Question: i am in need of help badly
i have a table and i need to get two span tags form just the row
where the check box has been selected and make them a variable
here is the table and the classes i need are .downpayment and .fullpay but only for the row that is checked
if it help here is a screen cap of that table to help understand
'''
<table class="table">
<tr class="planbreak">
<td rowspan="2"> <input type="checkbox" name="plan"> </td>
<td colspan="3" class="plan-title">Premium Add - Stated</td>
<td colspan="2" class="plan-right"><span class="badge"><a href="#" data-toggle="modal" data-target="#modifiyvehicle">T &amp; C</a></span> 60/125000</td>
</tr>
<tr class="plan-info">
<td>10% Down: $<span class="downpayment">262.00</span></td>
<td class="text-center">18 Months: $131.15</td>
<td class="text-center">12 Months: $196.73</td>
<td class="text-center">Full Pay: $<span class="fullpay">2,623.00</span></td>
<td class="text-right">Coverage miles: 15,000 (yr)</td>
</tr>
<tr class="planbreak">
<td rowspan="2"> <input type="checkbox" name="plan" > </td>
<td colspan="3" class="plan-title">Premium Add - Stated</td>
<td colspan="2" class="plan-right"><span class="badge"><a href="#" data-toggle="modal" data-target="#modifiyvehicle">T &amp; C</a></span> 60/100000</td>
</tr>
<tr class="plan-info">
<td>10% Down: $<span class="downpayment">262.00</span></td>
<td class="text-center">18 Months: $131.15</td>
<td class="text-center">12 Months: $196.73</td>
<td class="text-center">Full Pay: $<span class="fullpay">2,623.00</span></td>
<td class="text-right">Coverage miles: 15,000 (yr)</td>
</tr>
</table>
'''
i have tried this
'''
downpay = $(this).closest('tr').next().next('span').text();
'''
but doesn't work and
'''
downpay = $(this).closest('tr').next().find('span').text();
'''
this just returns all classes

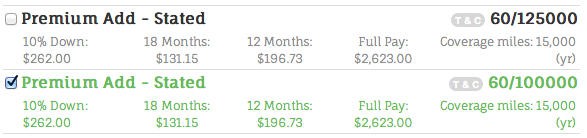
Answer: Your second try is almost correct, just add the class to the 'span' selector:
'''
downpay = $(this).closest('tr').next().find('span.downpayment').text();
'''